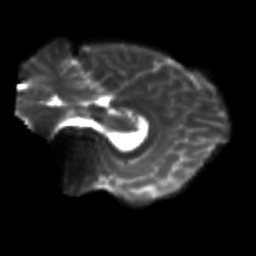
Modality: T2w
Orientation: sagittal
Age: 19
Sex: female
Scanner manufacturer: siemens
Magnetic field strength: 3 T
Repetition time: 3.5 s
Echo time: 0.113 s